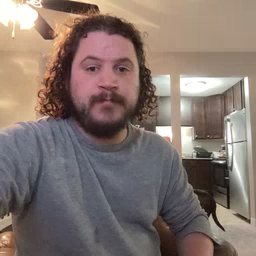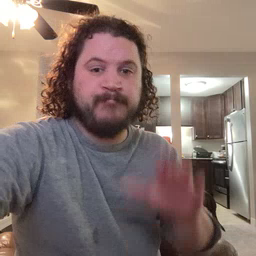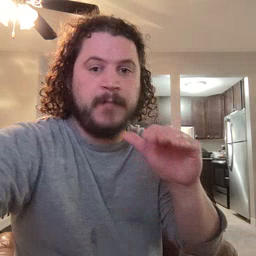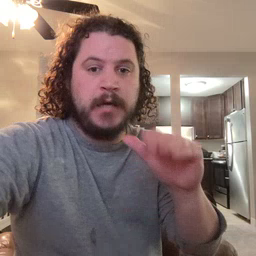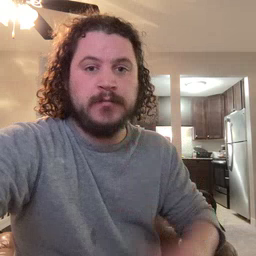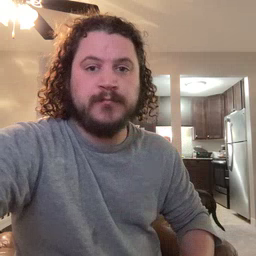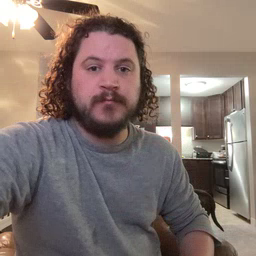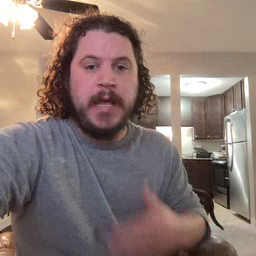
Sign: bye